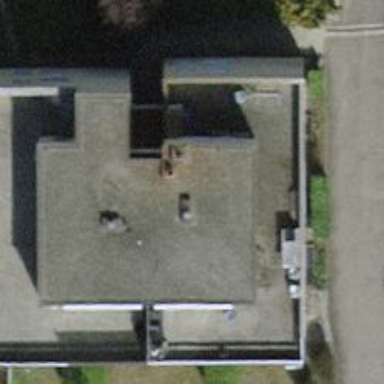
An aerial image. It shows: Flat roofed building.